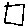
Label: square